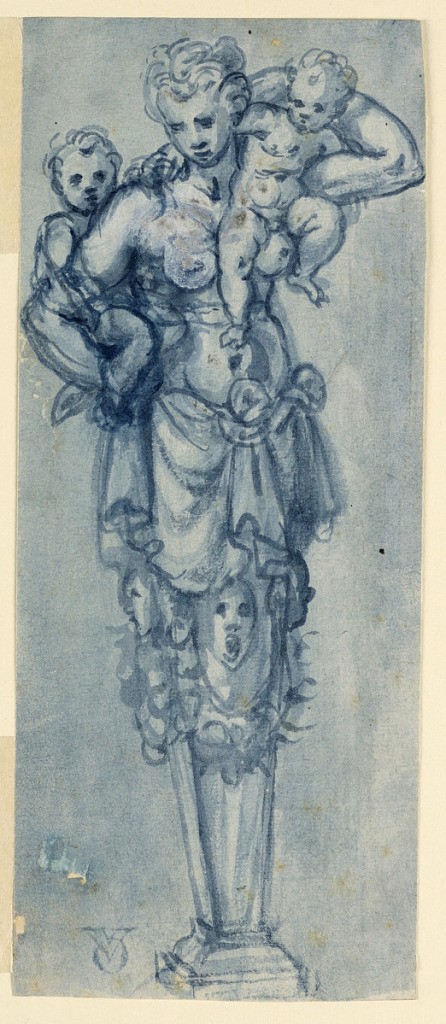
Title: Design for a terminal figure of Charity
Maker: Otto van Veen, Flemish, 1556 - 1629
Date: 1576–1578
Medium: Brush and watercolor on paper
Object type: Drawing
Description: A female half-figure terminating in a pedestal holds two children in her arms. A cloth is loosely draped about her middle. Pedestals decorated with masks and garlands.